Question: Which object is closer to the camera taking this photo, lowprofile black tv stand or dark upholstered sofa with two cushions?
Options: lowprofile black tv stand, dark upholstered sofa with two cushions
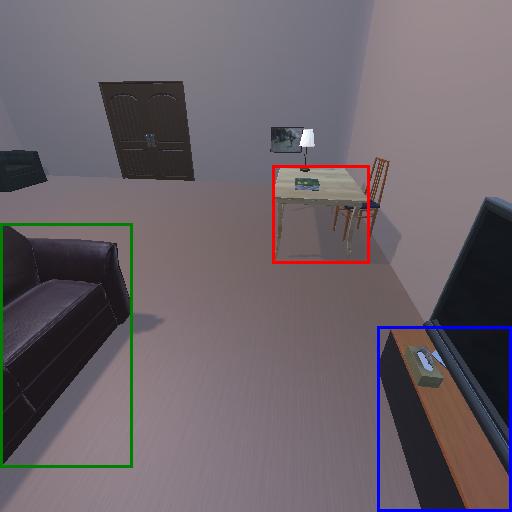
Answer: lowprofile black tv stand